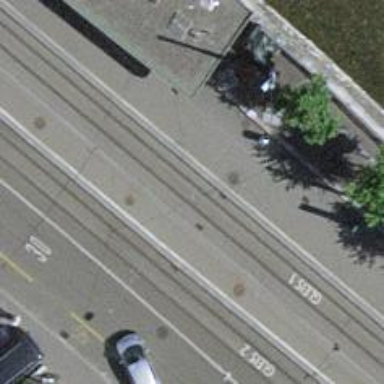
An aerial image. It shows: Platform for public transport with shelter. This platform is for trams and railways.